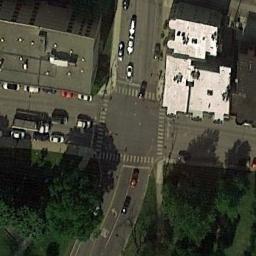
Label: intersection